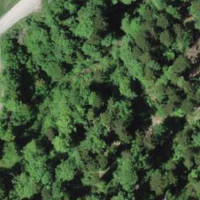
EUNIS habitat code: 44
Species observed at this site:
Tettigonia cantans
Chorthippus biguttulus
Colchicum autumnale
Roeseliana roeselii